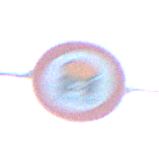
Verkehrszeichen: VerbotFahrzeugeWassergefaehrdenderLadung
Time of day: SunriseSunset
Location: Outdoor (Nature)
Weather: Clear
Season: NotSpecified
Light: Natural